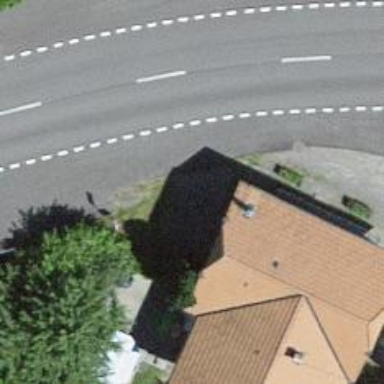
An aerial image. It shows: Bus stop with platform for public transport.